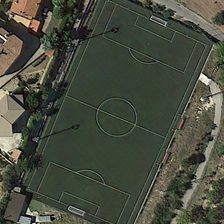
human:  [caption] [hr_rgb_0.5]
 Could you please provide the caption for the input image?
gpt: a lot of trees are planted around the football field .

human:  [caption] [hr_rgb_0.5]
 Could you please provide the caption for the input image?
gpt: there are some houses around the football field .

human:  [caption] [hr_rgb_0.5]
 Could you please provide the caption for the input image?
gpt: a lot of trees are planted around the football field .

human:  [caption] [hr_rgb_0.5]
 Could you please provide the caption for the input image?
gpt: there are some houses around the football field .

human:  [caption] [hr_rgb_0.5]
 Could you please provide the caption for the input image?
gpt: a lot of trees are planted around the football field .